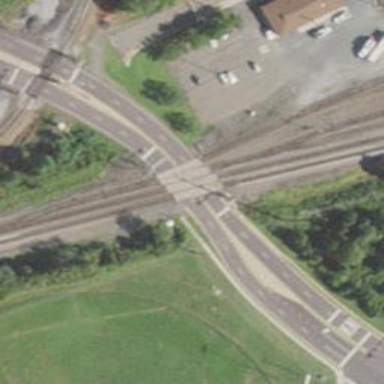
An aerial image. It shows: Crossing for the railway.